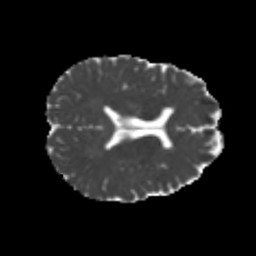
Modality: MD
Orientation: axial
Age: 22
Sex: male
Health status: healthy
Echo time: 0.074 s